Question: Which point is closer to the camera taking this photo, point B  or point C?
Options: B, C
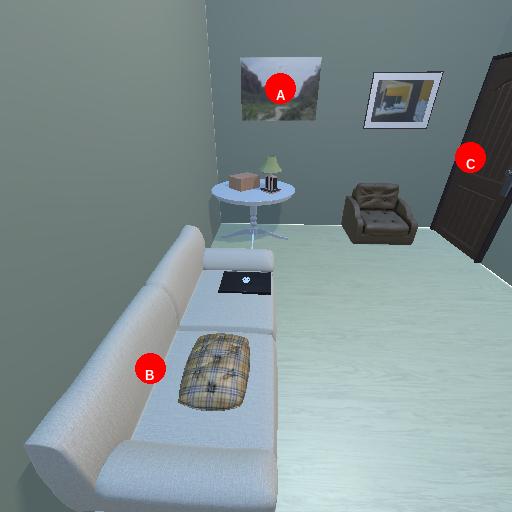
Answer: B